Field crop: maize
Growth stage: 2
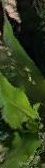
Species: maize